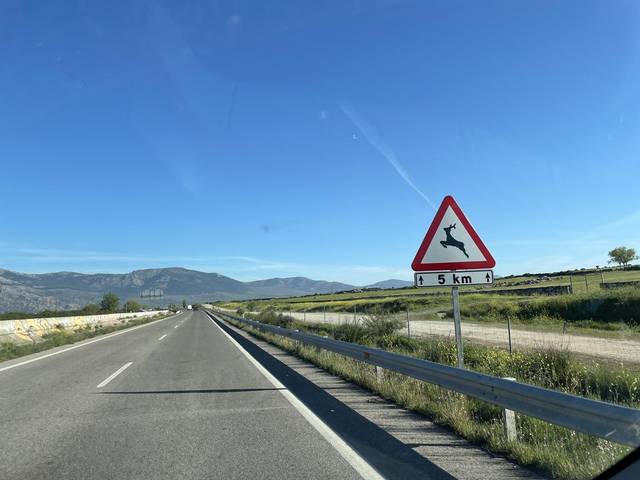
Region: Spain
Coordinates: 40.689, -3.786